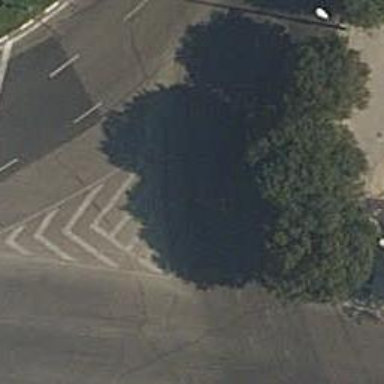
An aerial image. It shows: Secondary asphalt road with roundabout junction. There are no sidewalks.